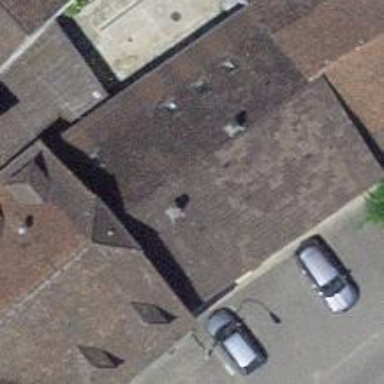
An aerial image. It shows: Building with tiled roof.